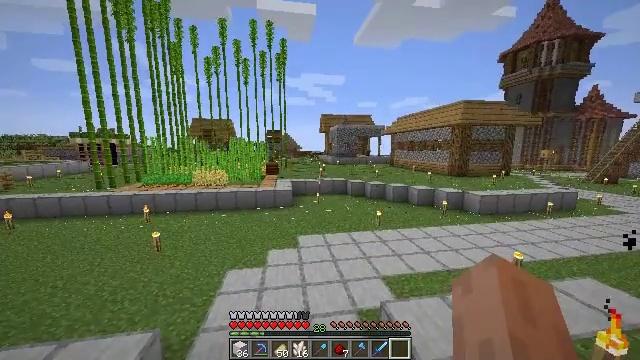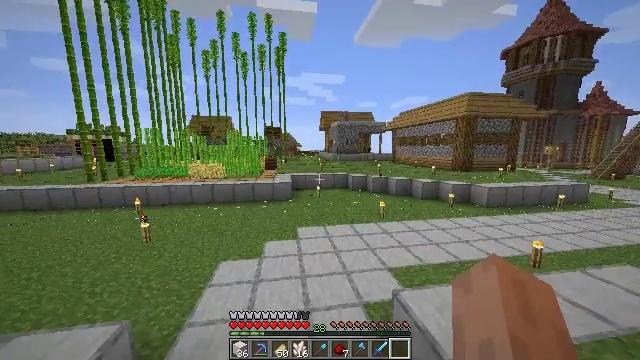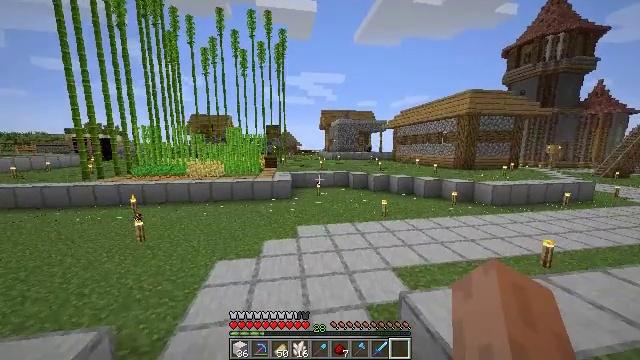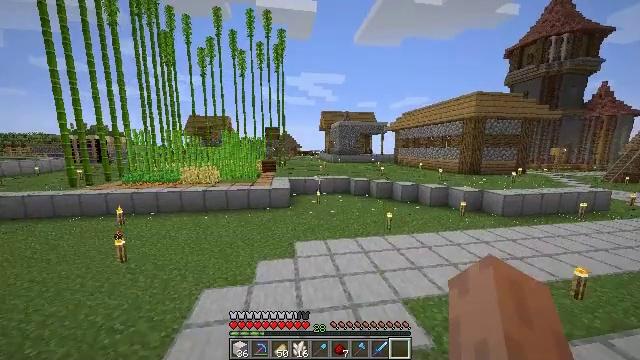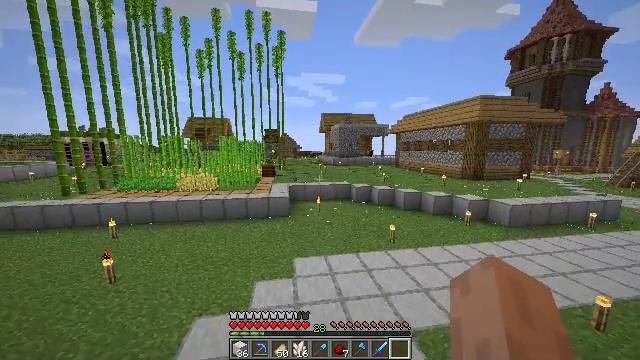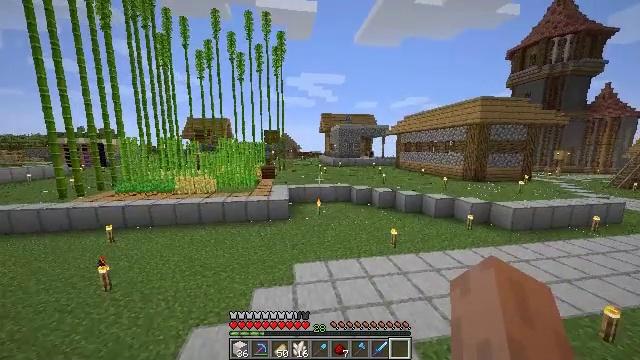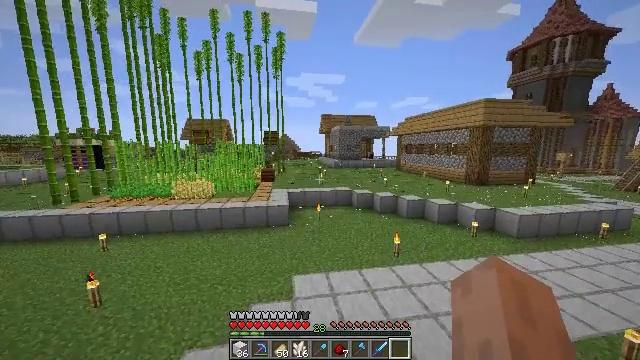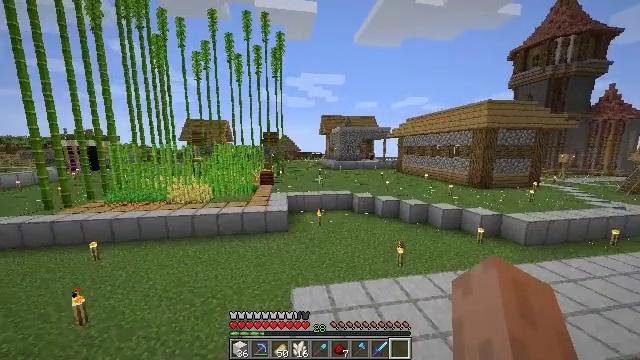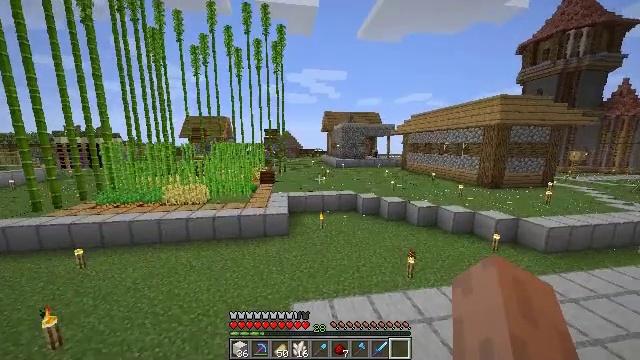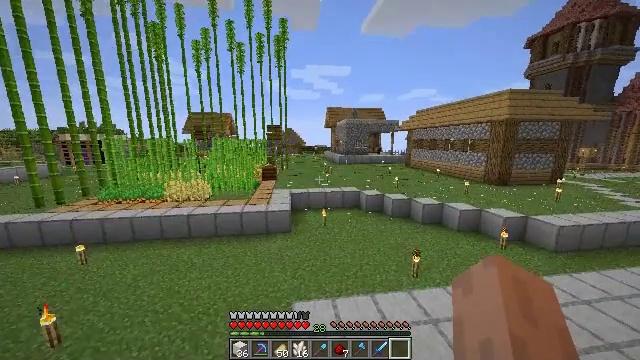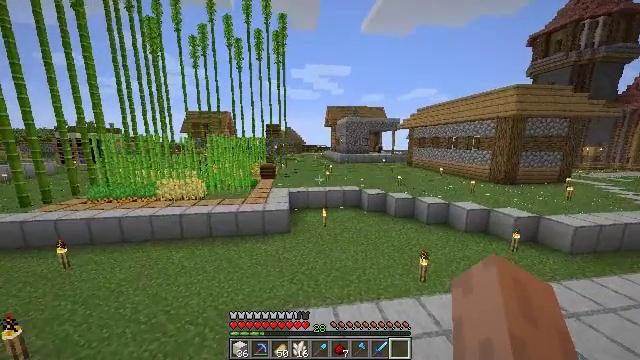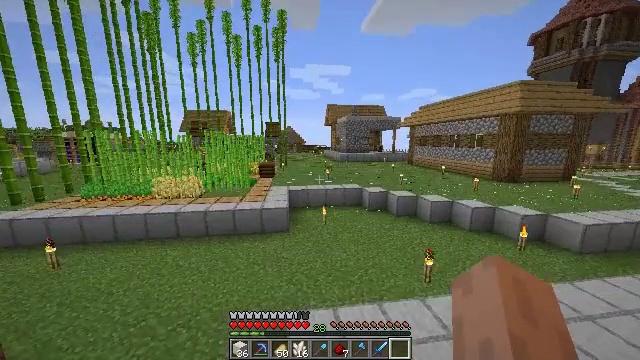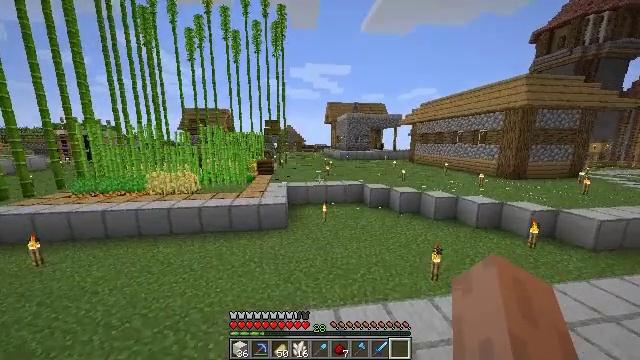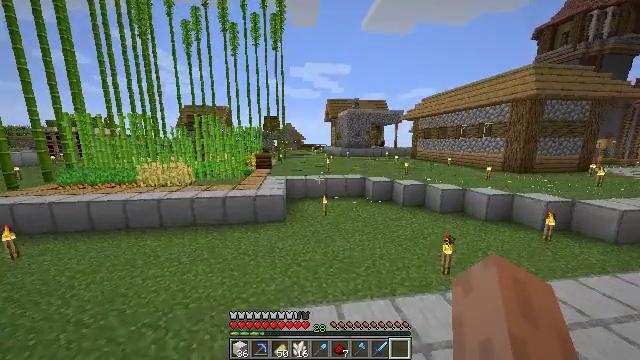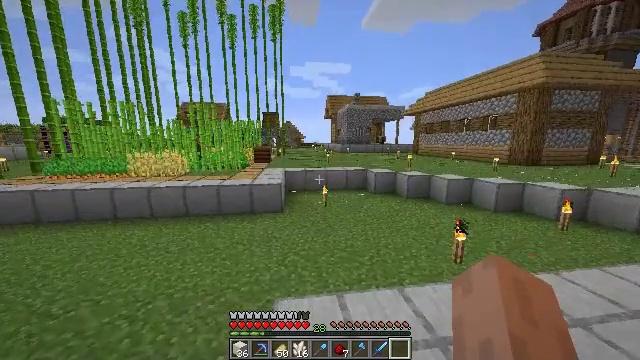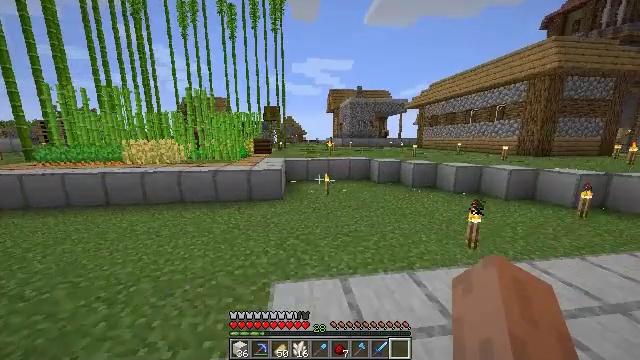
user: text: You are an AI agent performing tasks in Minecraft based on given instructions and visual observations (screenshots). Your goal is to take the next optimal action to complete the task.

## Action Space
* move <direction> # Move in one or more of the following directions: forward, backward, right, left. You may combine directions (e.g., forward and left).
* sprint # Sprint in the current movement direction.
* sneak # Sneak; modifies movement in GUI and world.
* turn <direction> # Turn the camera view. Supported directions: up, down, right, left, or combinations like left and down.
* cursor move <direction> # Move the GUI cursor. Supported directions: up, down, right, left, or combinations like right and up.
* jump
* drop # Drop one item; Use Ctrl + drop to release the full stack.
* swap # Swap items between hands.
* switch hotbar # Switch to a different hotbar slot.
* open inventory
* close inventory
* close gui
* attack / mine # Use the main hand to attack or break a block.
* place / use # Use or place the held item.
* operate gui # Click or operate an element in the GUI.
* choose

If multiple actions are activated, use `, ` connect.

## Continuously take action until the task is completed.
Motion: motion action
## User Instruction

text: Turn cactus into green dye using a furnace.
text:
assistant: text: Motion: move forward, sprint, jump
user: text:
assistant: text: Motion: move forward, sprint, jump
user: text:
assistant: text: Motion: move forward, sprint, jump
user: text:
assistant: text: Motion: move forward, sprint, jump
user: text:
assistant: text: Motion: move forward, jump
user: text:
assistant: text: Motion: move forward, jump
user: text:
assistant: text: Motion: move forward, jump
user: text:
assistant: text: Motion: move forward, jump
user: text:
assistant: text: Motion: move forward, jump
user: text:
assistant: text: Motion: move forward, jump
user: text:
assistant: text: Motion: move forward, jump
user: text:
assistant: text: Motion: move forward, sprint, jump
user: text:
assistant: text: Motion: move forward, sprint, jump
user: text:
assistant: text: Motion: move forward, sprint, jump
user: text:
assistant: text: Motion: move forward, sprint, jump
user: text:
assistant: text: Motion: move forward, jump
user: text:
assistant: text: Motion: move forward, jump
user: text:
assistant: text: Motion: move forward, jump
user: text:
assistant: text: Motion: move forward, jump
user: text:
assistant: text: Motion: move forward, jump
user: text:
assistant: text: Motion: move forward, jump
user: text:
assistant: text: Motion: move forward, sprint, jump
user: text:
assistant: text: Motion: move forward, sprint, jump
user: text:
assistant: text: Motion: move forward, sprint, jump
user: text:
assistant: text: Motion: move forward, sprint, jump
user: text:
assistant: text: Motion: move forward, jump
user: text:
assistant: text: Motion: move forward, jump
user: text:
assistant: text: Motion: move forward, jump
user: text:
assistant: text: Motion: move forward, jump
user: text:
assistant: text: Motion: move forward, jump